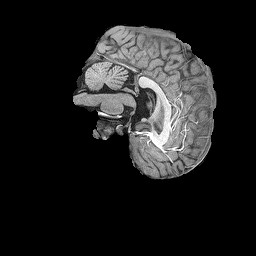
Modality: T1w
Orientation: sagittal
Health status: ill